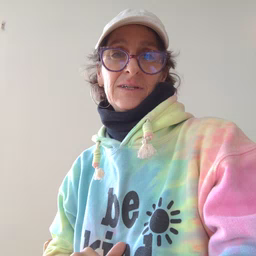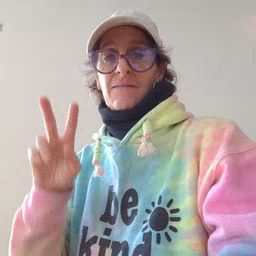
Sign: fall